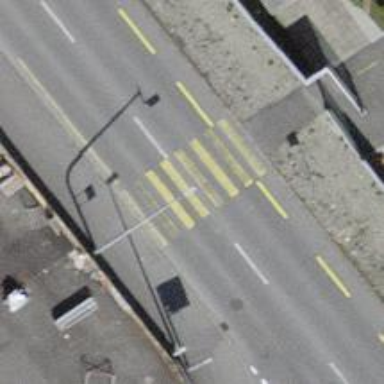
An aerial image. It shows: Uncontrolled zebra crossing with zebra markings.